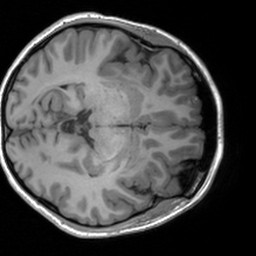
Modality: T1w
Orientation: axial
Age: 21
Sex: female
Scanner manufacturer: siemens
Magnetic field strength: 3 T
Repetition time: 1.9 s
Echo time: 0.00226 s